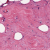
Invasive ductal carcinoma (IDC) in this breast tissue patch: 0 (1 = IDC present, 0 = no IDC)